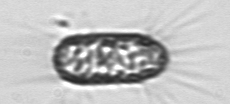
Label: Corethron_hystrix